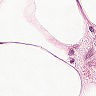
Metastatic tissue present: no